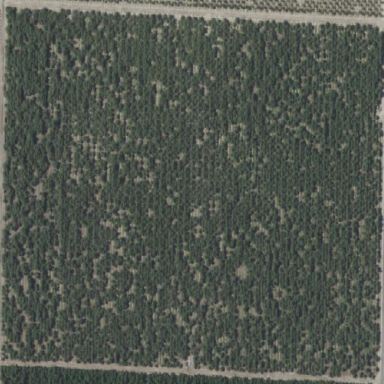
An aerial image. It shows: Almond orchard with rows of almond trees.